Interaction volume radius: 10 \u00c5
Interaction volume height: 15 \u00c5
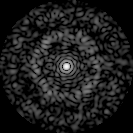
Disorder parameter: 0.7782